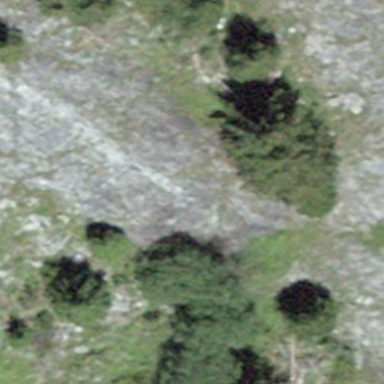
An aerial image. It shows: Broadleaved woodland area.